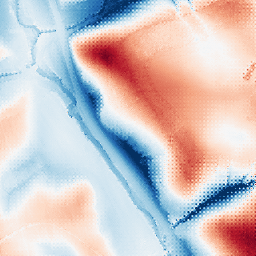
Category: trend_removal
Decomposition family: local_polynomial
Decomposition parameters: window_size: 101
degree: 1
Upsampling method: regularized
Upsampling parameters: scale: 2
lambda_reg: 0.1
Upsampling scale: 2